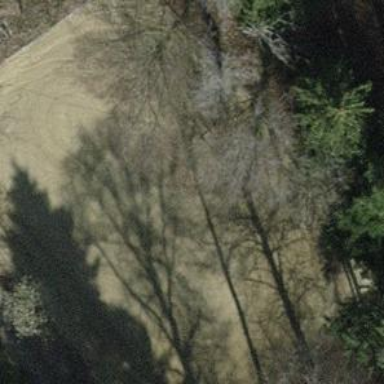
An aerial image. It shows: Equestrian pitch with sand surface for leisure land activities.